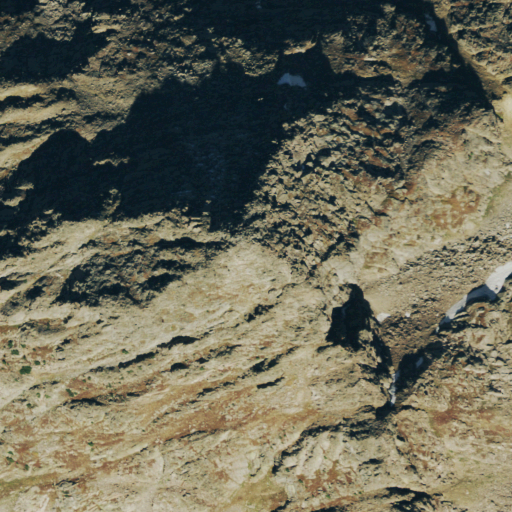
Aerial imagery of mountain in Colorado named The Spider containing grassland, shrub, barren land, evergreen forest, and snow